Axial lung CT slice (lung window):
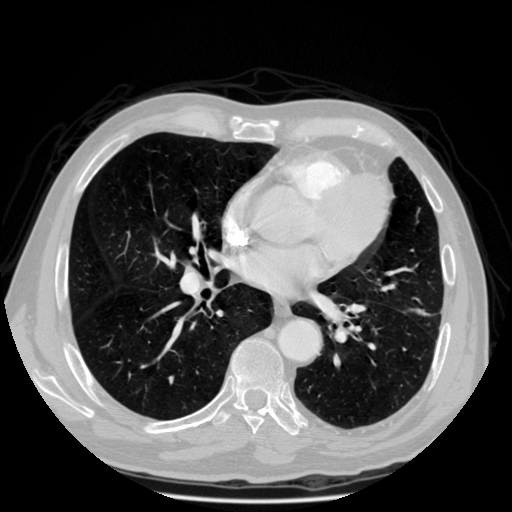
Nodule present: no